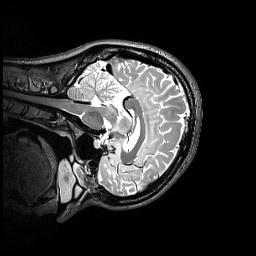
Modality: T2w
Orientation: sagittal
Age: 29
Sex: female
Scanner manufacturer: siemens
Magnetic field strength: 3 T
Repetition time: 3.2 s
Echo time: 0.565 s